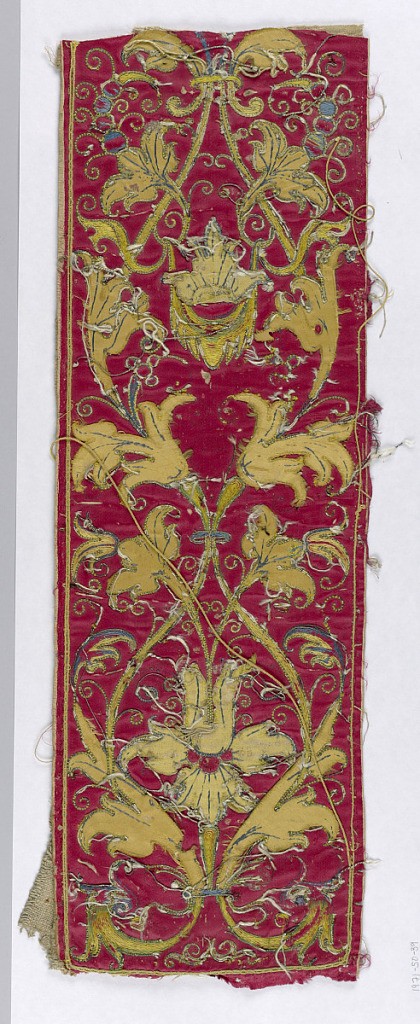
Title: Fragments
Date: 16th century
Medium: silk and metal thread Technique: appliqué
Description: Fragments of an appliquéd and embroidered orphrey has symmetrical scrolling leaf and flowers forms of dark yellow on a red ground.